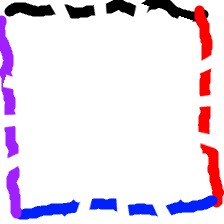
Shape: square